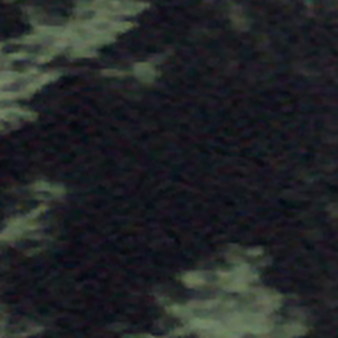
Label: other